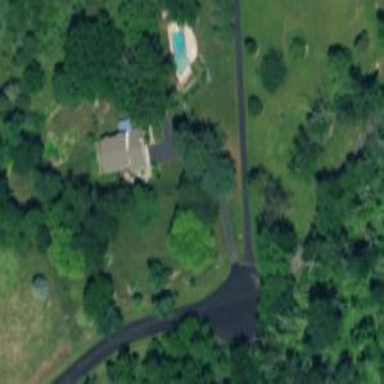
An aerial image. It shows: Driveway.